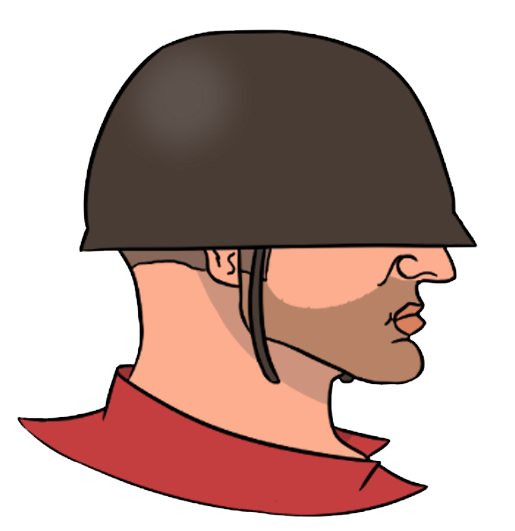
Label: 4_Yes_Chad